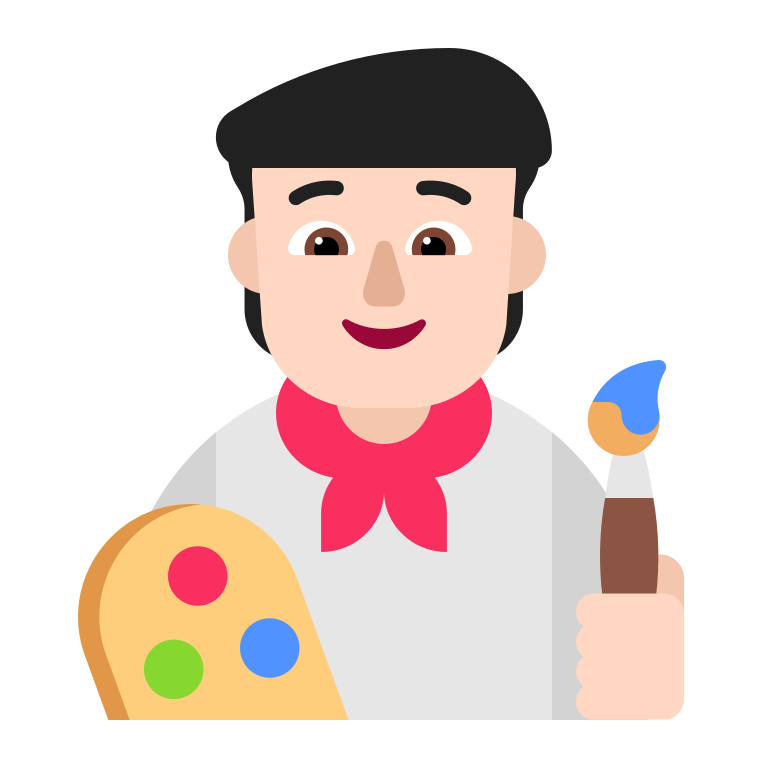
artist flat light